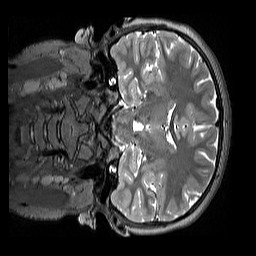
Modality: T2w
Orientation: coronal
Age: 10
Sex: female
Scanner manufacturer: siemens
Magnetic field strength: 3 T
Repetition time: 3.2 s
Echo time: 0.408 s